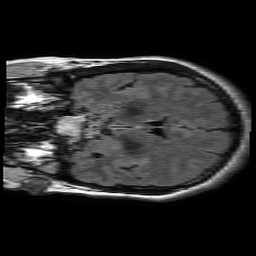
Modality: FLAIR
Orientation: coronal
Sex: female
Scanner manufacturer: philips
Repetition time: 11 s
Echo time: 0.125 s